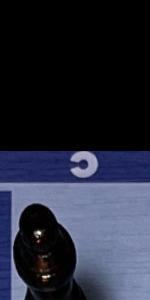
Label: Empty